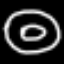
Label: donut